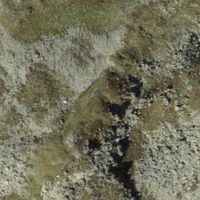
EUNIS habitat code: 31
Species observed at this site:
Pseudochorthippus parallelus
Omocestus viridulus